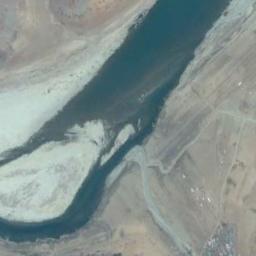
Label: river